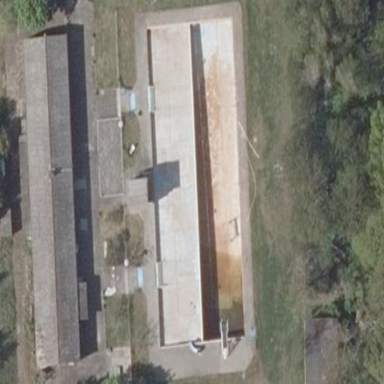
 perfect for swimming and other water activities."